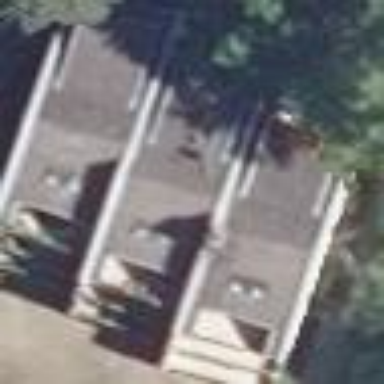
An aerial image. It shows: Gabled roof on building that houses apartments.